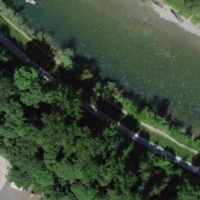
EUNIS habitat code: 53
Species observed at this site:
Corylus avellana